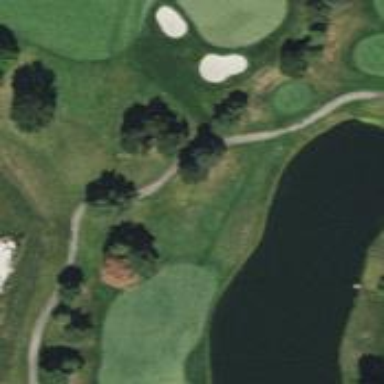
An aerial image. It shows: Path for both road and golf.